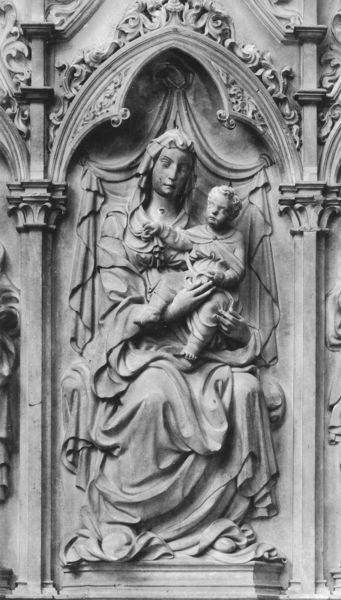
Titel: Trenta-Altar
Künstler: Jacopo della Quercia
Standort: Lucca, S. Frediano (EU - I)
Schlagwörter: frau, grau, säulen, architektur, stein, gewand, kind, mutter, gotik, statue, relief, bildhauerei, plastik, junge, knabe, bub, darstellung, altar, jesus, baldachin, heilig, maria, madonna, reliev, l